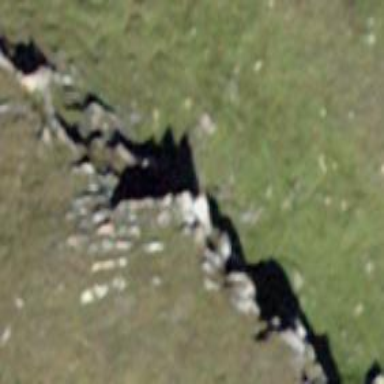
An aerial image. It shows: Cliff in nature.